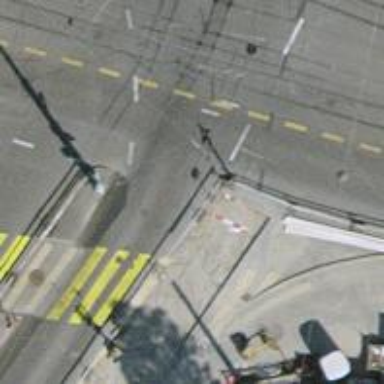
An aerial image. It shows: Road with traffic signals.